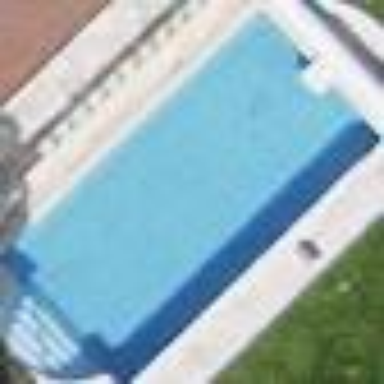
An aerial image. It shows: Swimming pool located in leisure land.